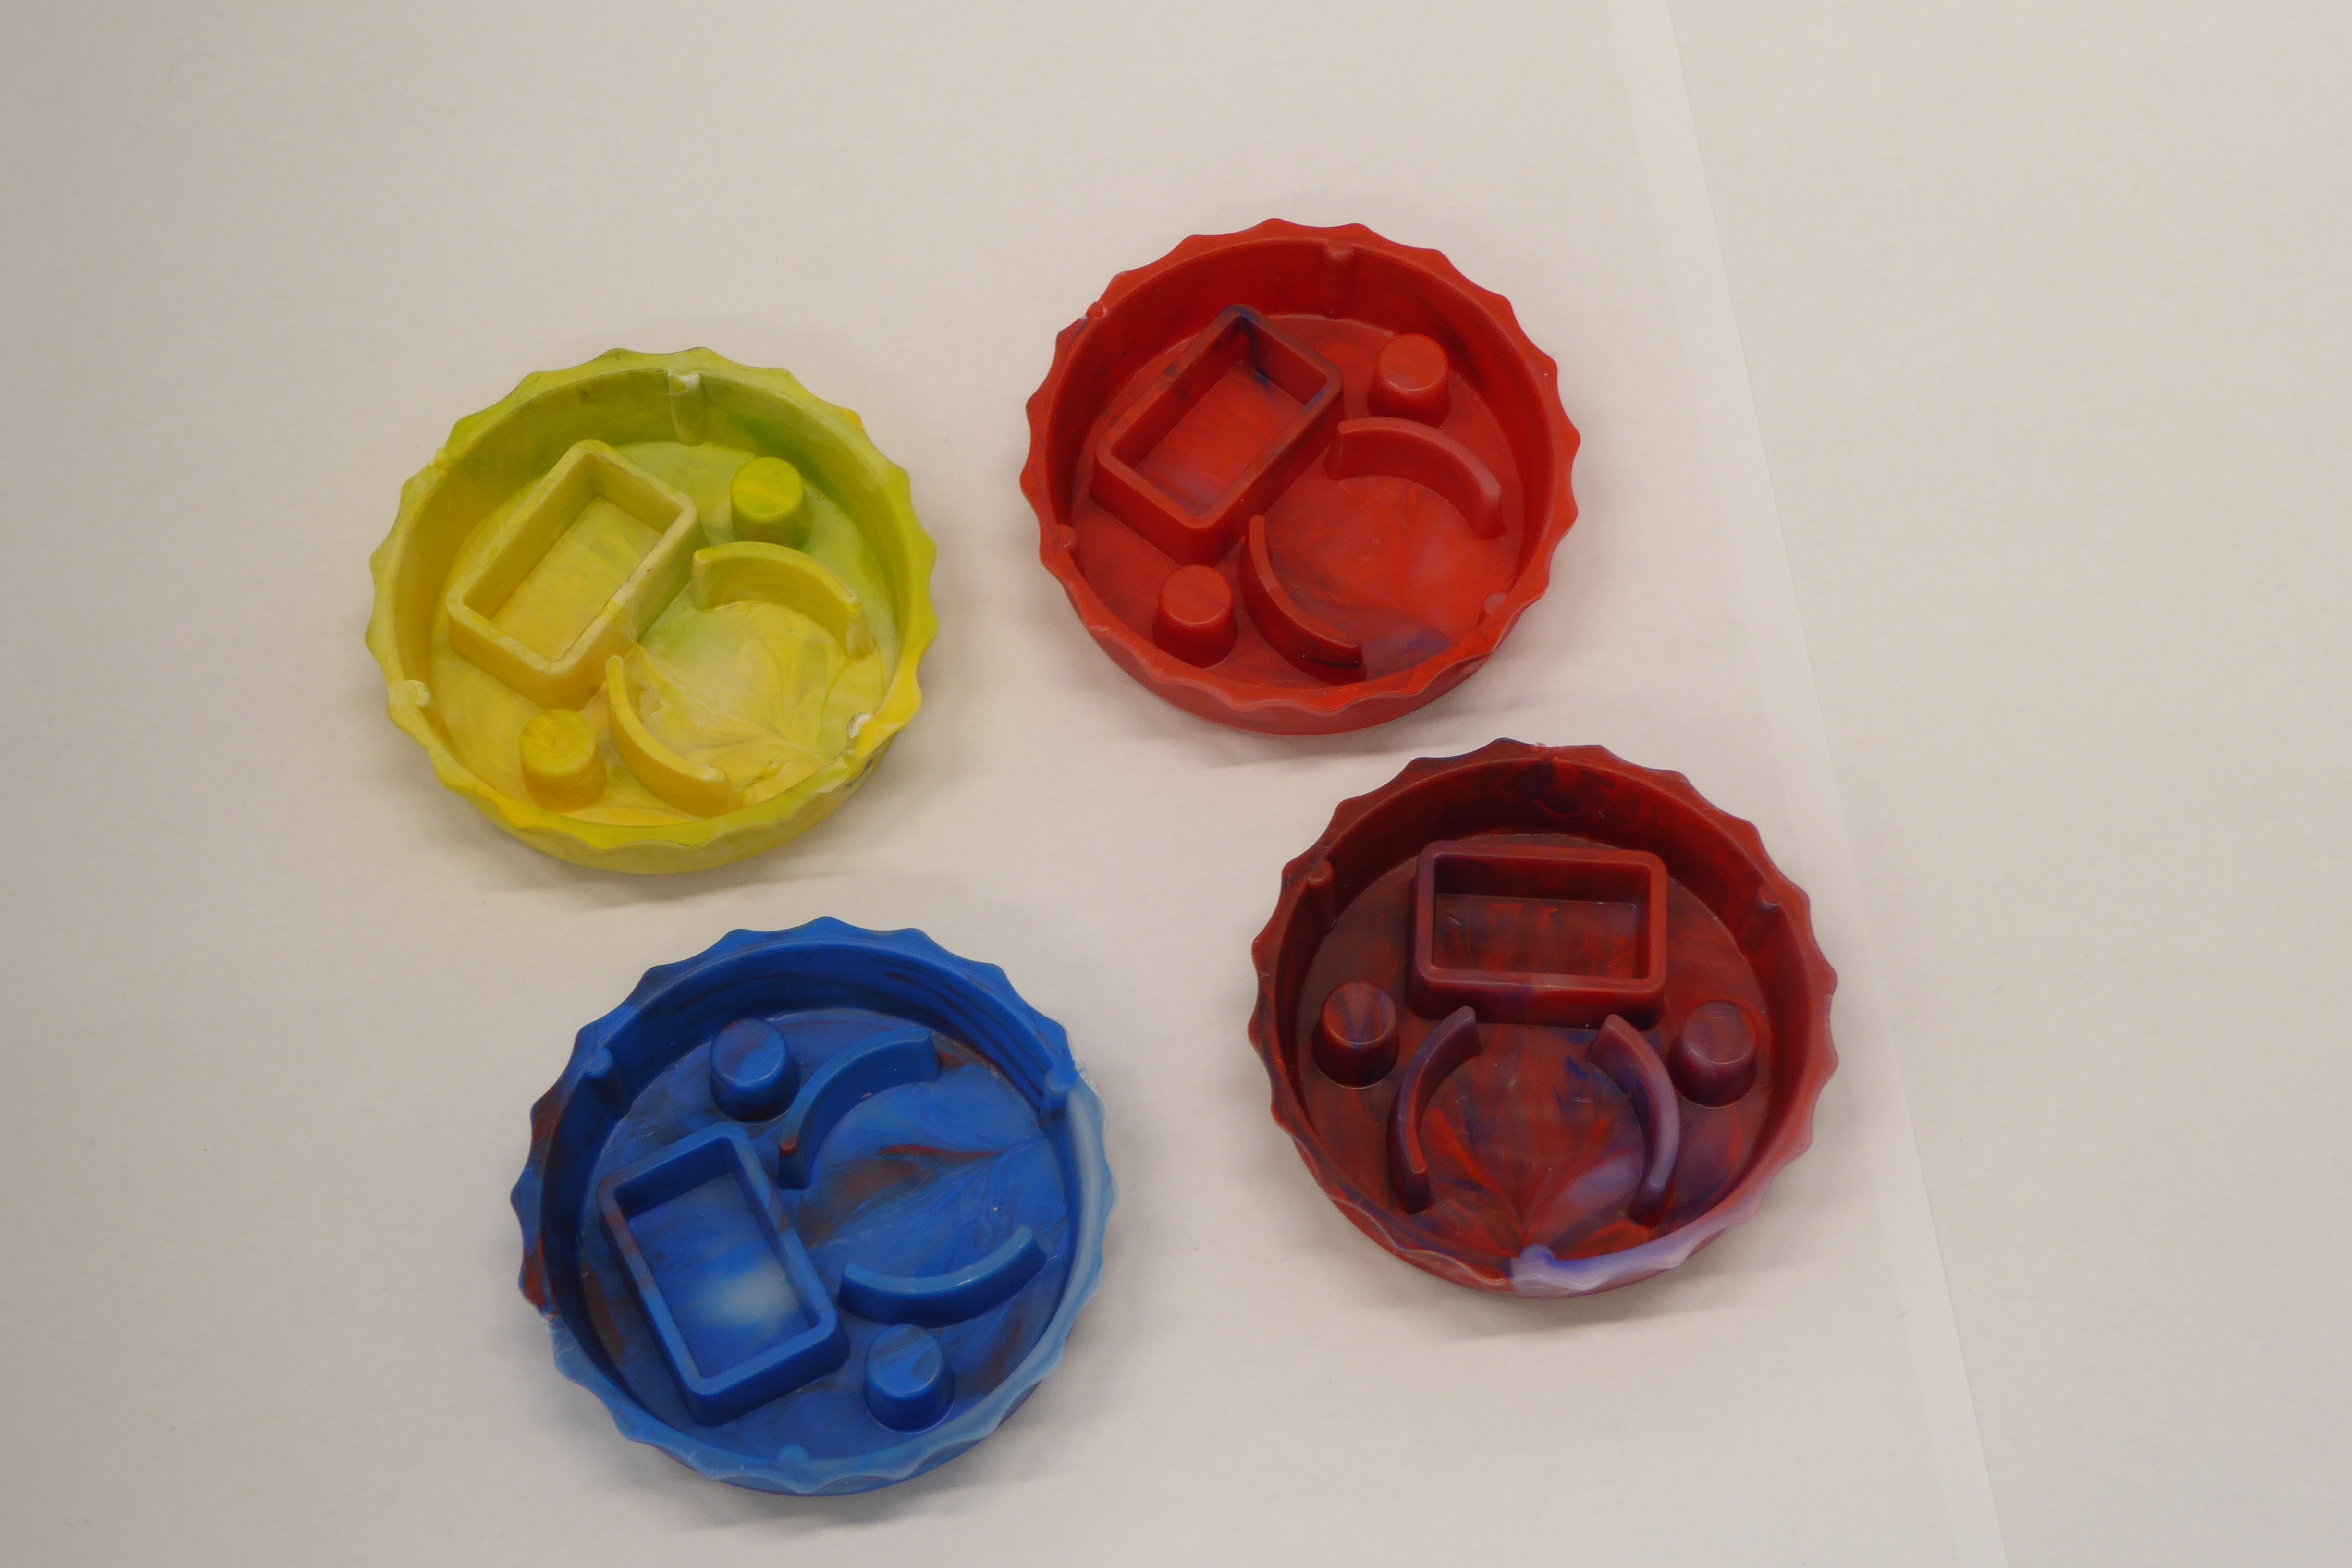
Label: Bottle Opener - Cover